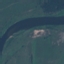
Land use / land cover class: River